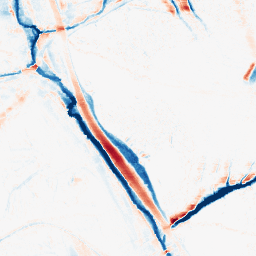
Category: morphological
Decomposition family: morphological_ellipse
Decomposition parameters: operation: average
width: 10
height: 20
Upsampling method: bicubic_16x
Upsampling parameters: scale: 16
Upsampling scale: 16